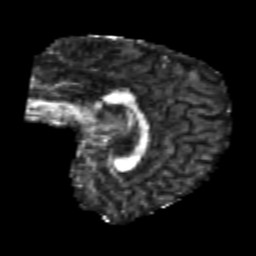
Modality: FA
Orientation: sagittal
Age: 21
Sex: male
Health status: healthy
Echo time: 0.074 s